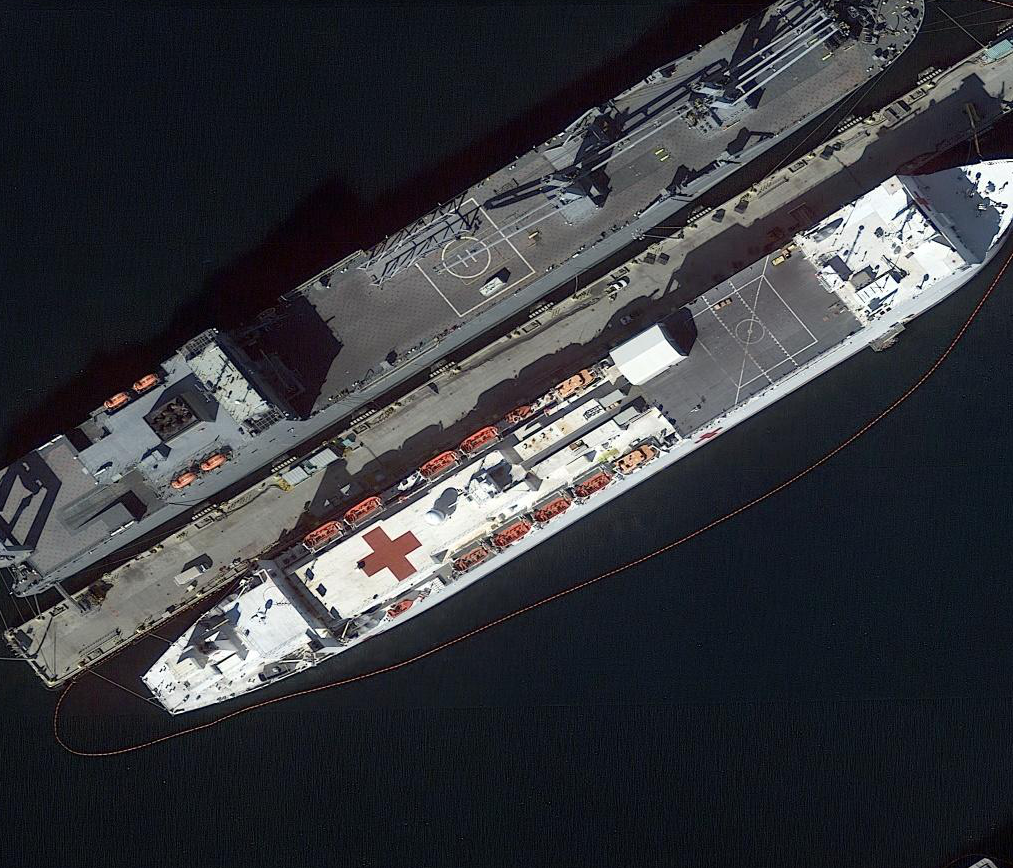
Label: Medical_ship